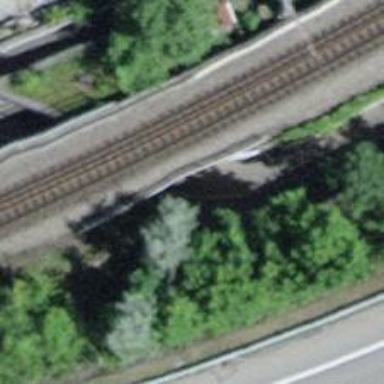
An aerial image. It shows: Tunnel with asphalt cycleway inside.